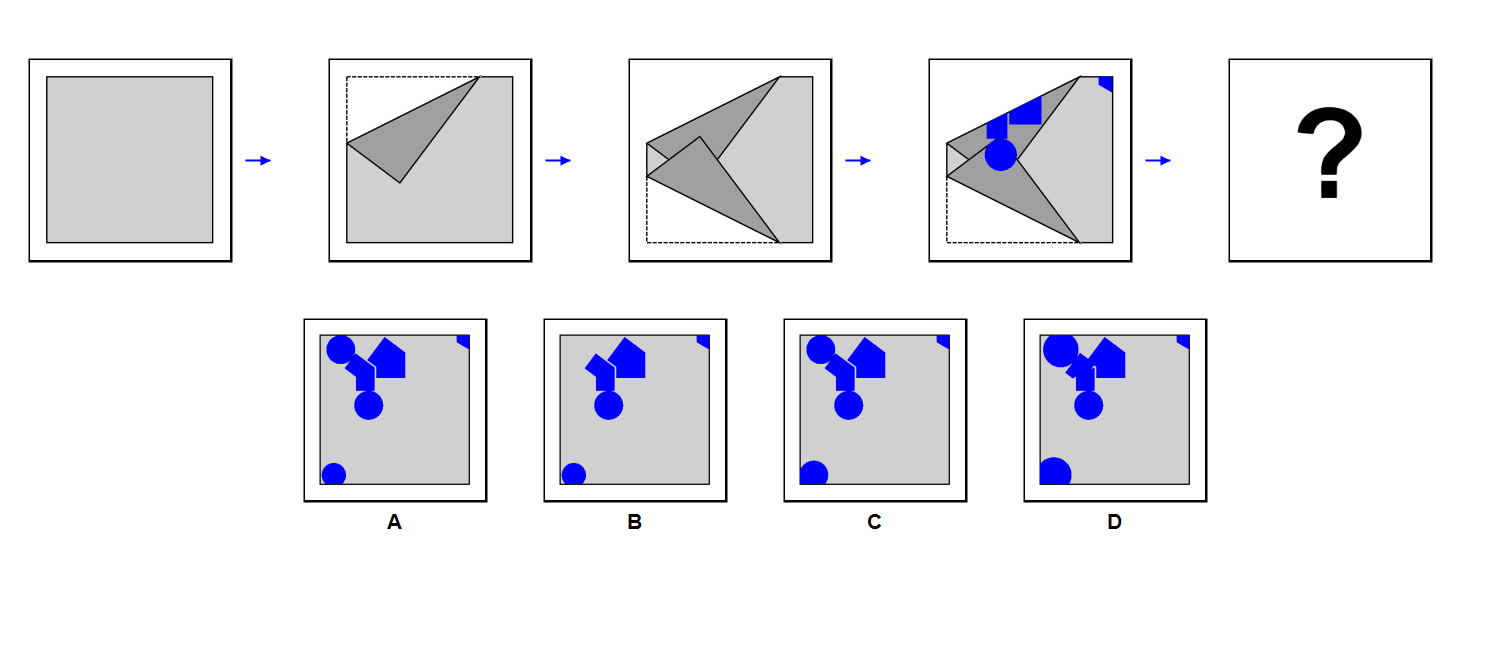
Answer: C